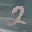
Label: 2